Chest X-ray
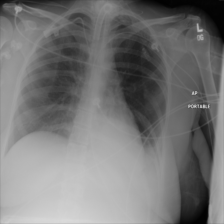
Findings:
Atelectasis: negative
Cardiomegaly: negative
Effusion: negative
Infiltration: negative
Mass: negative
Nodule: negative
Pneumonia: negative
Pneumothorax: negative
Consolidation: negative
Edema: negative
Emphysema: negative
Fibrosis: negative
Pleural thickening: negative
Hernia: negative